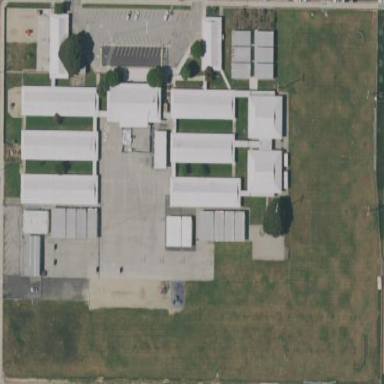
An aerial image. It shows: School.